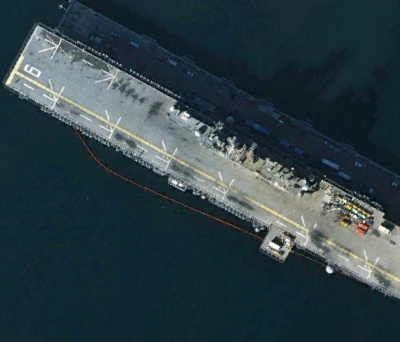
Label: assault